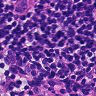
Metastatic tissue present: no